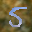
Label: 5